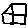
Label: house